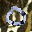
Label: 0